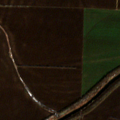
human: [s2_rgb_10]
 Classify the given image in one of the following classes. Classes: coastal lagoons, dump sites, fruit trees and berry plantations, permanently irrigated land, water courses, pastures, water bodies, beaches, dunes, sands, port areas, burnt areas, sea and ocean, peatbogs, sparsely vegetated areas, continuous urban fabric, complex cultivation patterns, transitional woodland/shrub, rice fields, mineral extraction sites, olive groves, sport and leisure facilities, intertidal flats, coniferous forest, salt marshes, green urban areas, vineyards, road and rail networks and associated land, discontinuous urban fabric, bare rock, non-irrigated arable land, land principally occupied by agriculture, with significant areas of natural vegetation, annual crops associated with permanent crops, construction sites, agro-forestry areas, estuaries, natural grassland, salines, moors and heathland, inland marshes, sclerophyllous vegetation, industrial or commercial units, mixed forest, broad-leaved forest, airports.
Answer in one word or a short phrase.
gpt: non-irrigated arable land, water courses